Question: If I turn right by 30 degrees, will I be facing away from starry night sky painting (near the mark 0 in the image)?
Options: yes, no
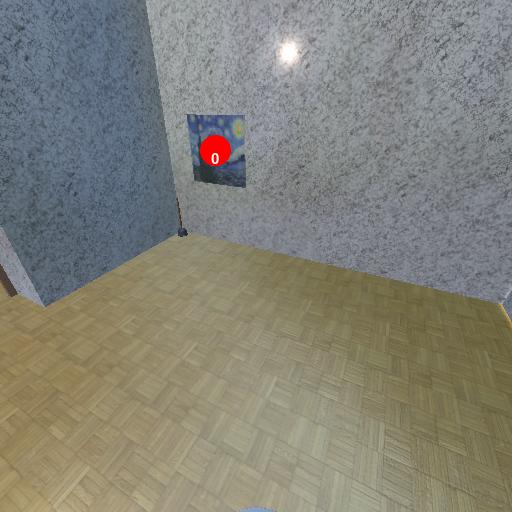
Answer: yes